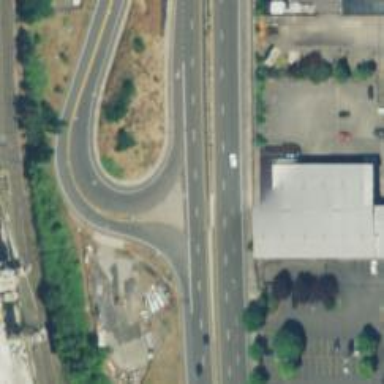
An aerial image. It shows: Trunk link highway.